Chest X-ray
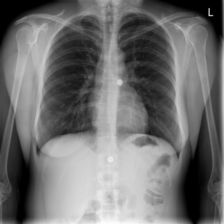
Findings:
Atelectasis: negative
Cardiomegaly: negative
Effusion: negative
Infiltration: negative
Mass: negative
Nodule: negative
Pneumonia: negative
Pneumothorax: negative
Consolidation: negative
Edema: negative
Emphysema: negative
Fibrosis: negative
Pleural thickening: negative
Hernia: negative